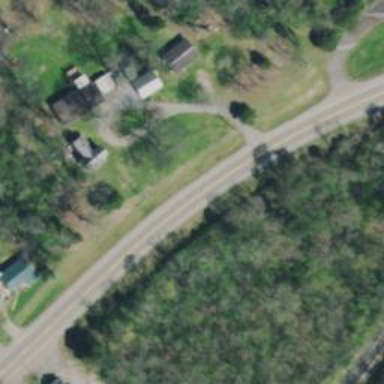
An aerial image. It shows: Secondary road.